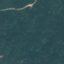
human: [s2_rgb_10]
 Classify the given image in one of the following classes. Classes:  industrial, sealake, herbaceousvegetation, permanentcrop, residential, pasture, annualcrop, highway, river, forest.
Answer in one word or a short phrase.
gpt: Forest